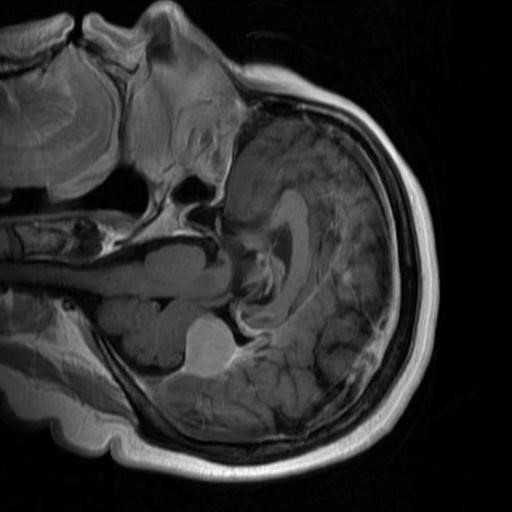
Label: brain_menin